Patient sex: M
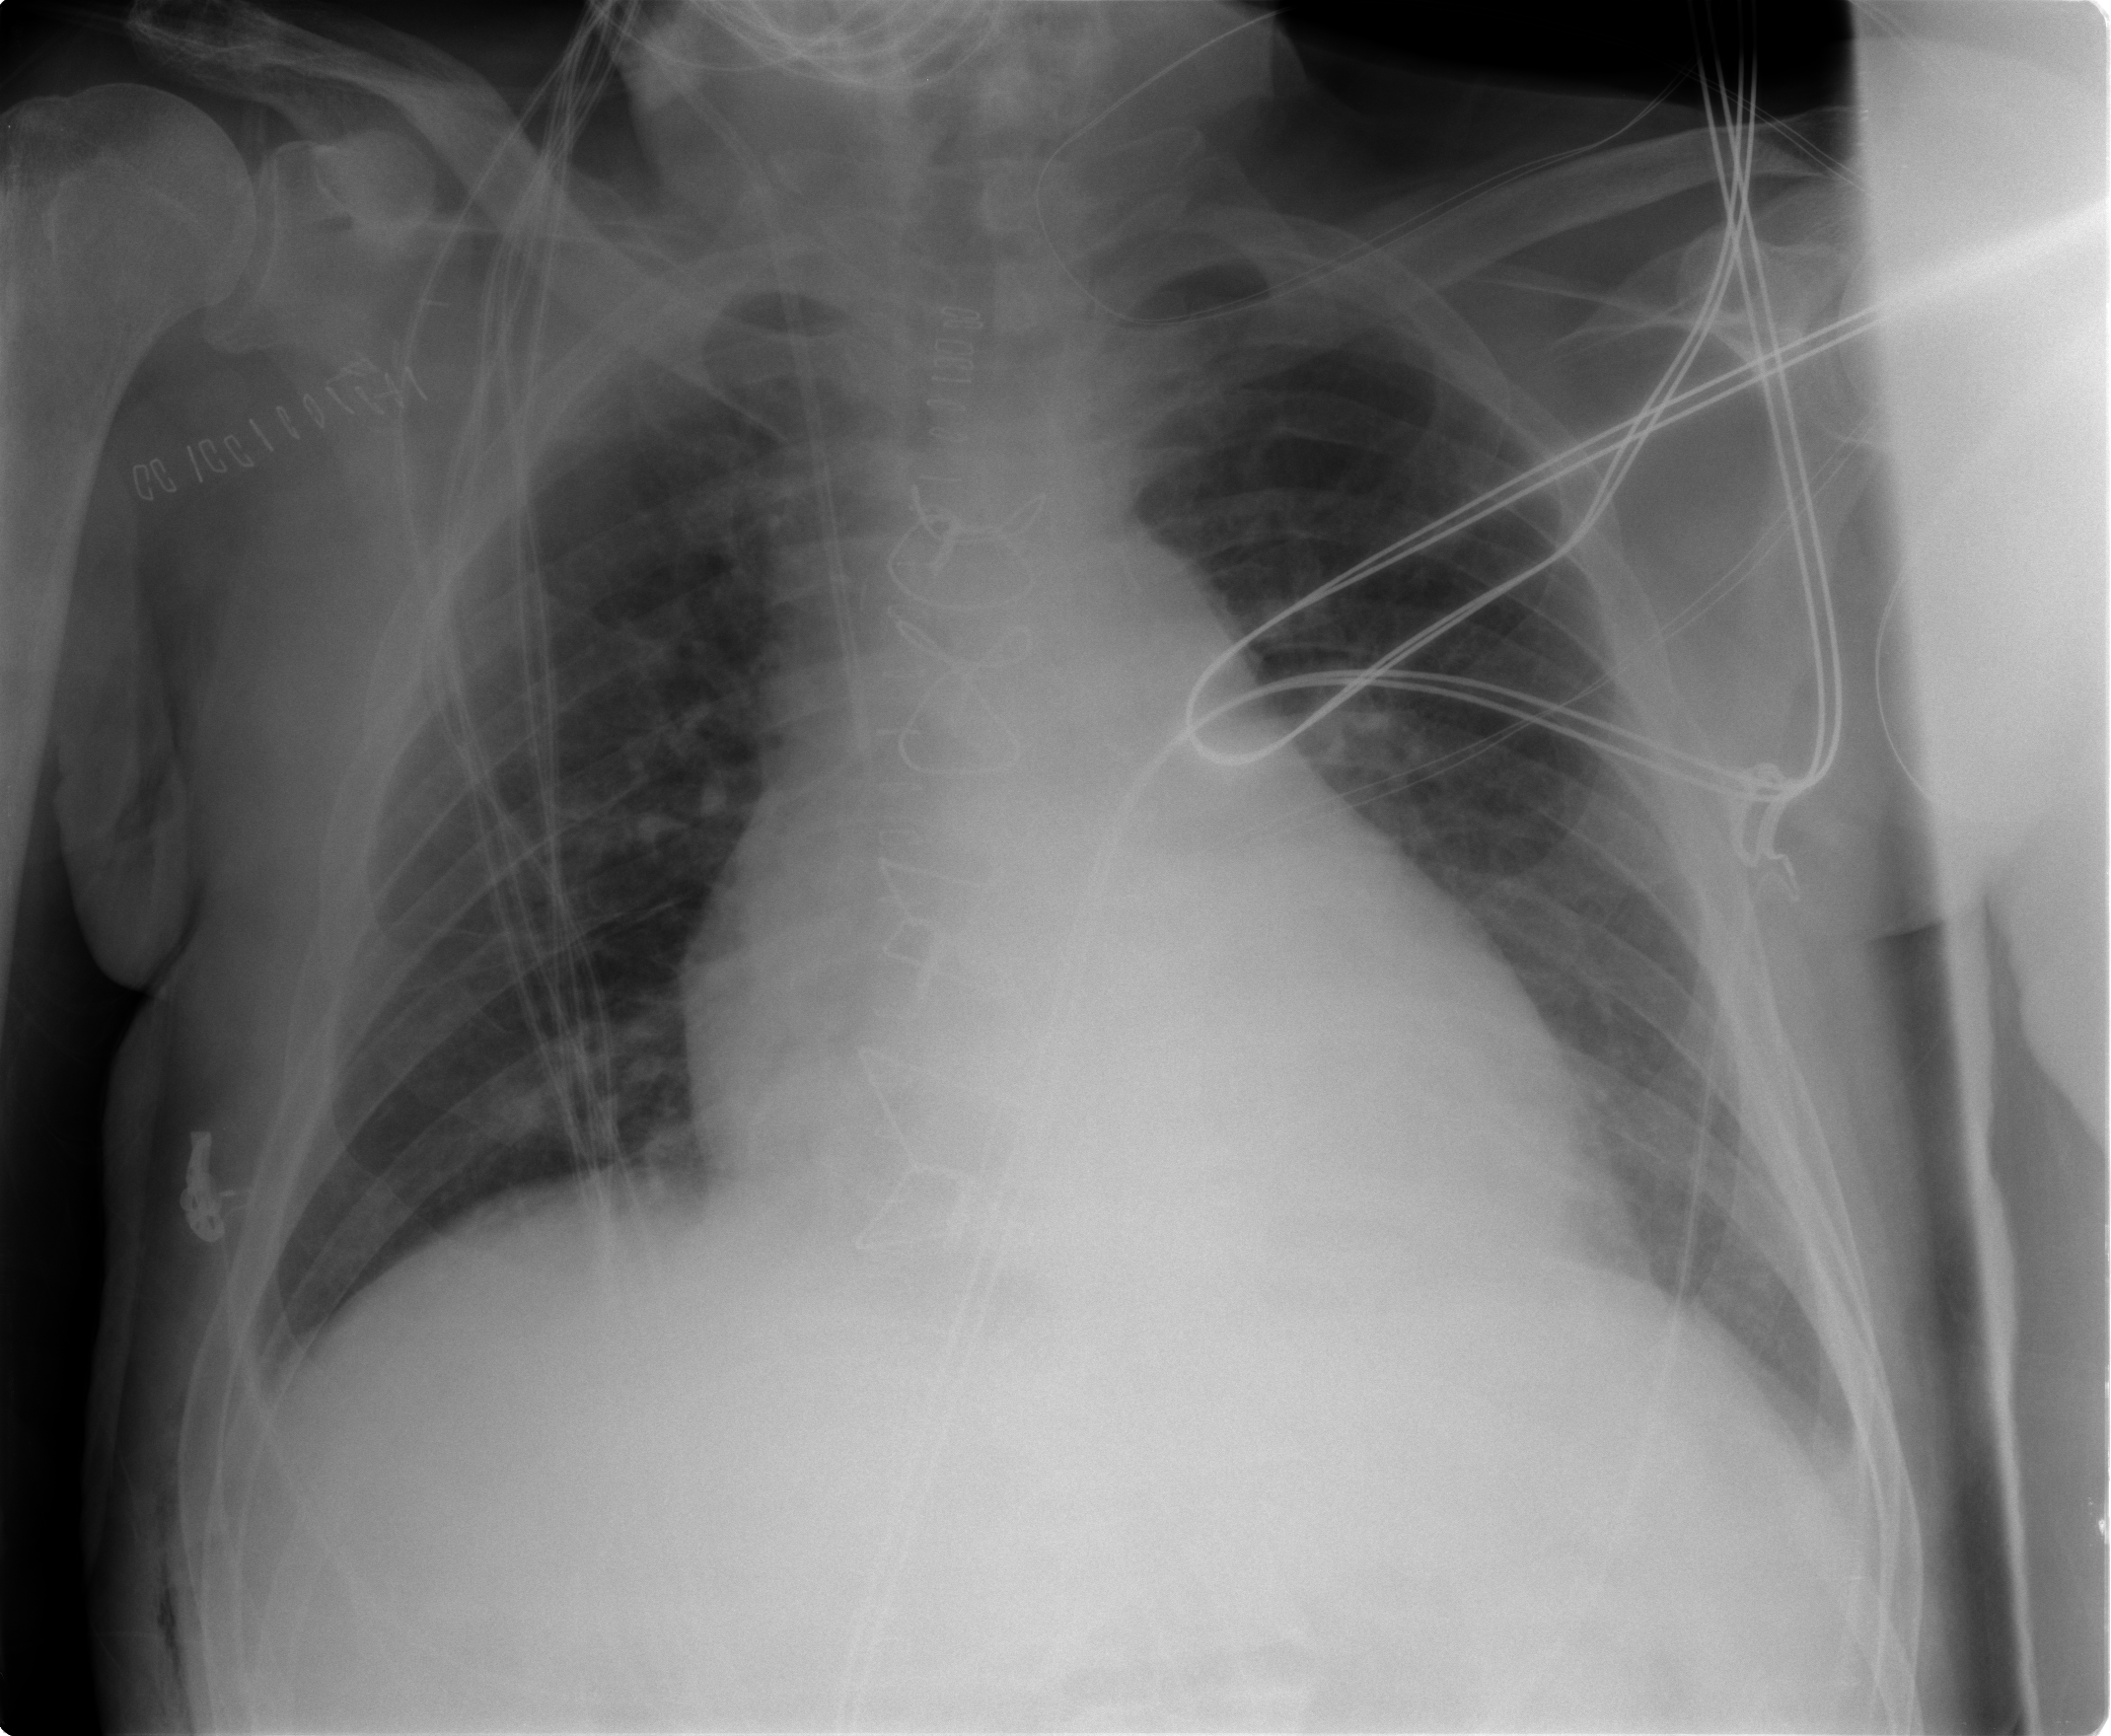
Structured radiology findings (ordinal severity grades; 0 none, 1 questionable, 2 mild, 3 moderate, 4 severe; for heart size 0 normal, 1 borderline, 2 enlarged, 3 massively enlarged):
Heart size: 2
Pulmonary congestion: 2
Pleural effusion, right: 1
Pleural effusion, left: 1
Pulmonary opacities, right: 0
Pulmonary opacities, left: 0
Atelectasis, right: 0
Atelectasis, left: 0